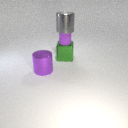
small purple rubber cylinder below large gray metal cylinder